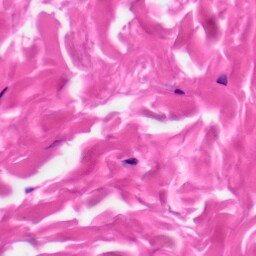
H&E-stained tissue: Skin